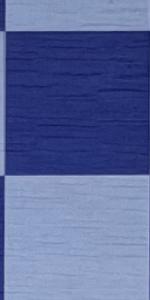
Label: Empty